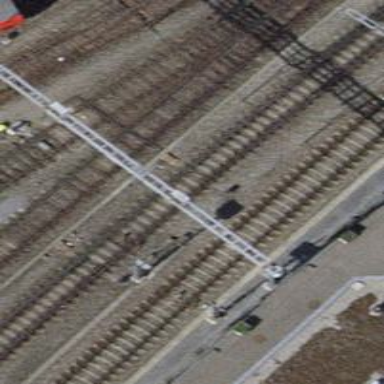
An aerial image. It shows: Single-track electrified railway with contact line.